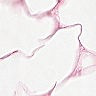
Metastatic tissue present: no